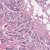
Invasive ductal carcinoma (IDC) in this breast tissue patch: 1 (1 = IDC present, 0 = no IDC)